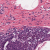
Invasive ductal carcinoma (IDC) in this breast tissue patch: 0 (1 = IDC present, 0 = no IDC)